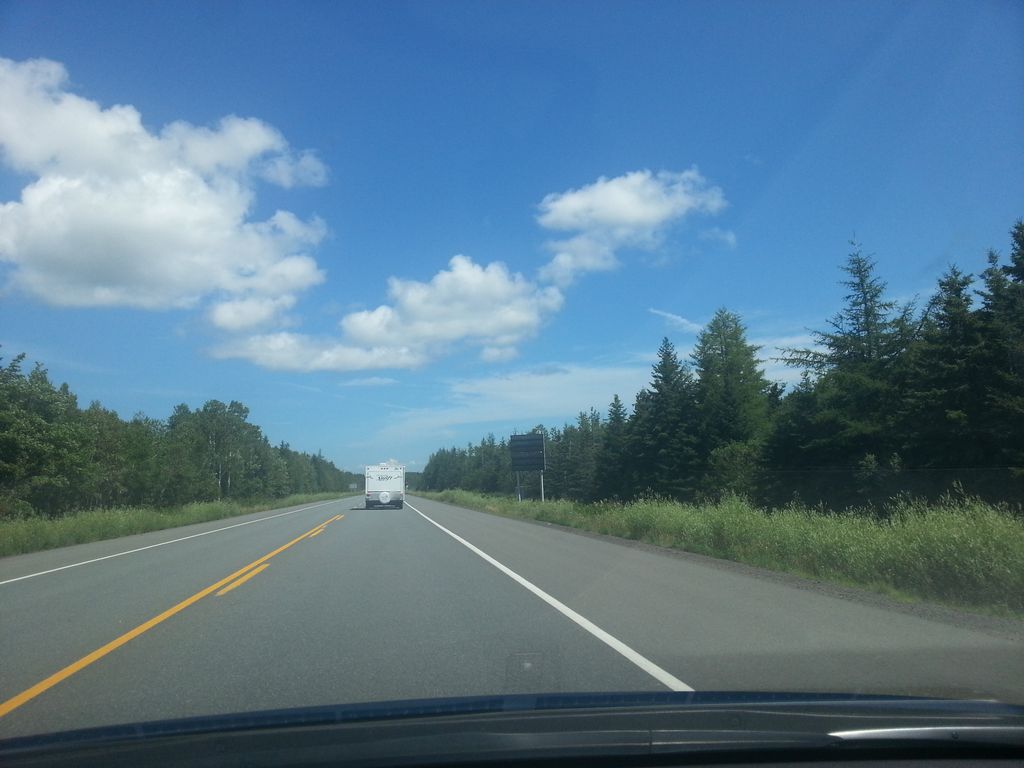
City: charlottetown